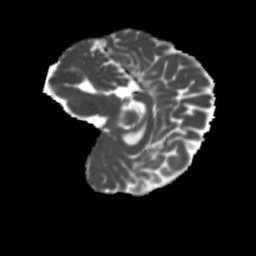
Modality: MD
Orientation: sagittal
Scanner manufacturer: siemens
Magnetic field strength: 3 T
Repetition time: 4 s
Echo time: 0.0594 s